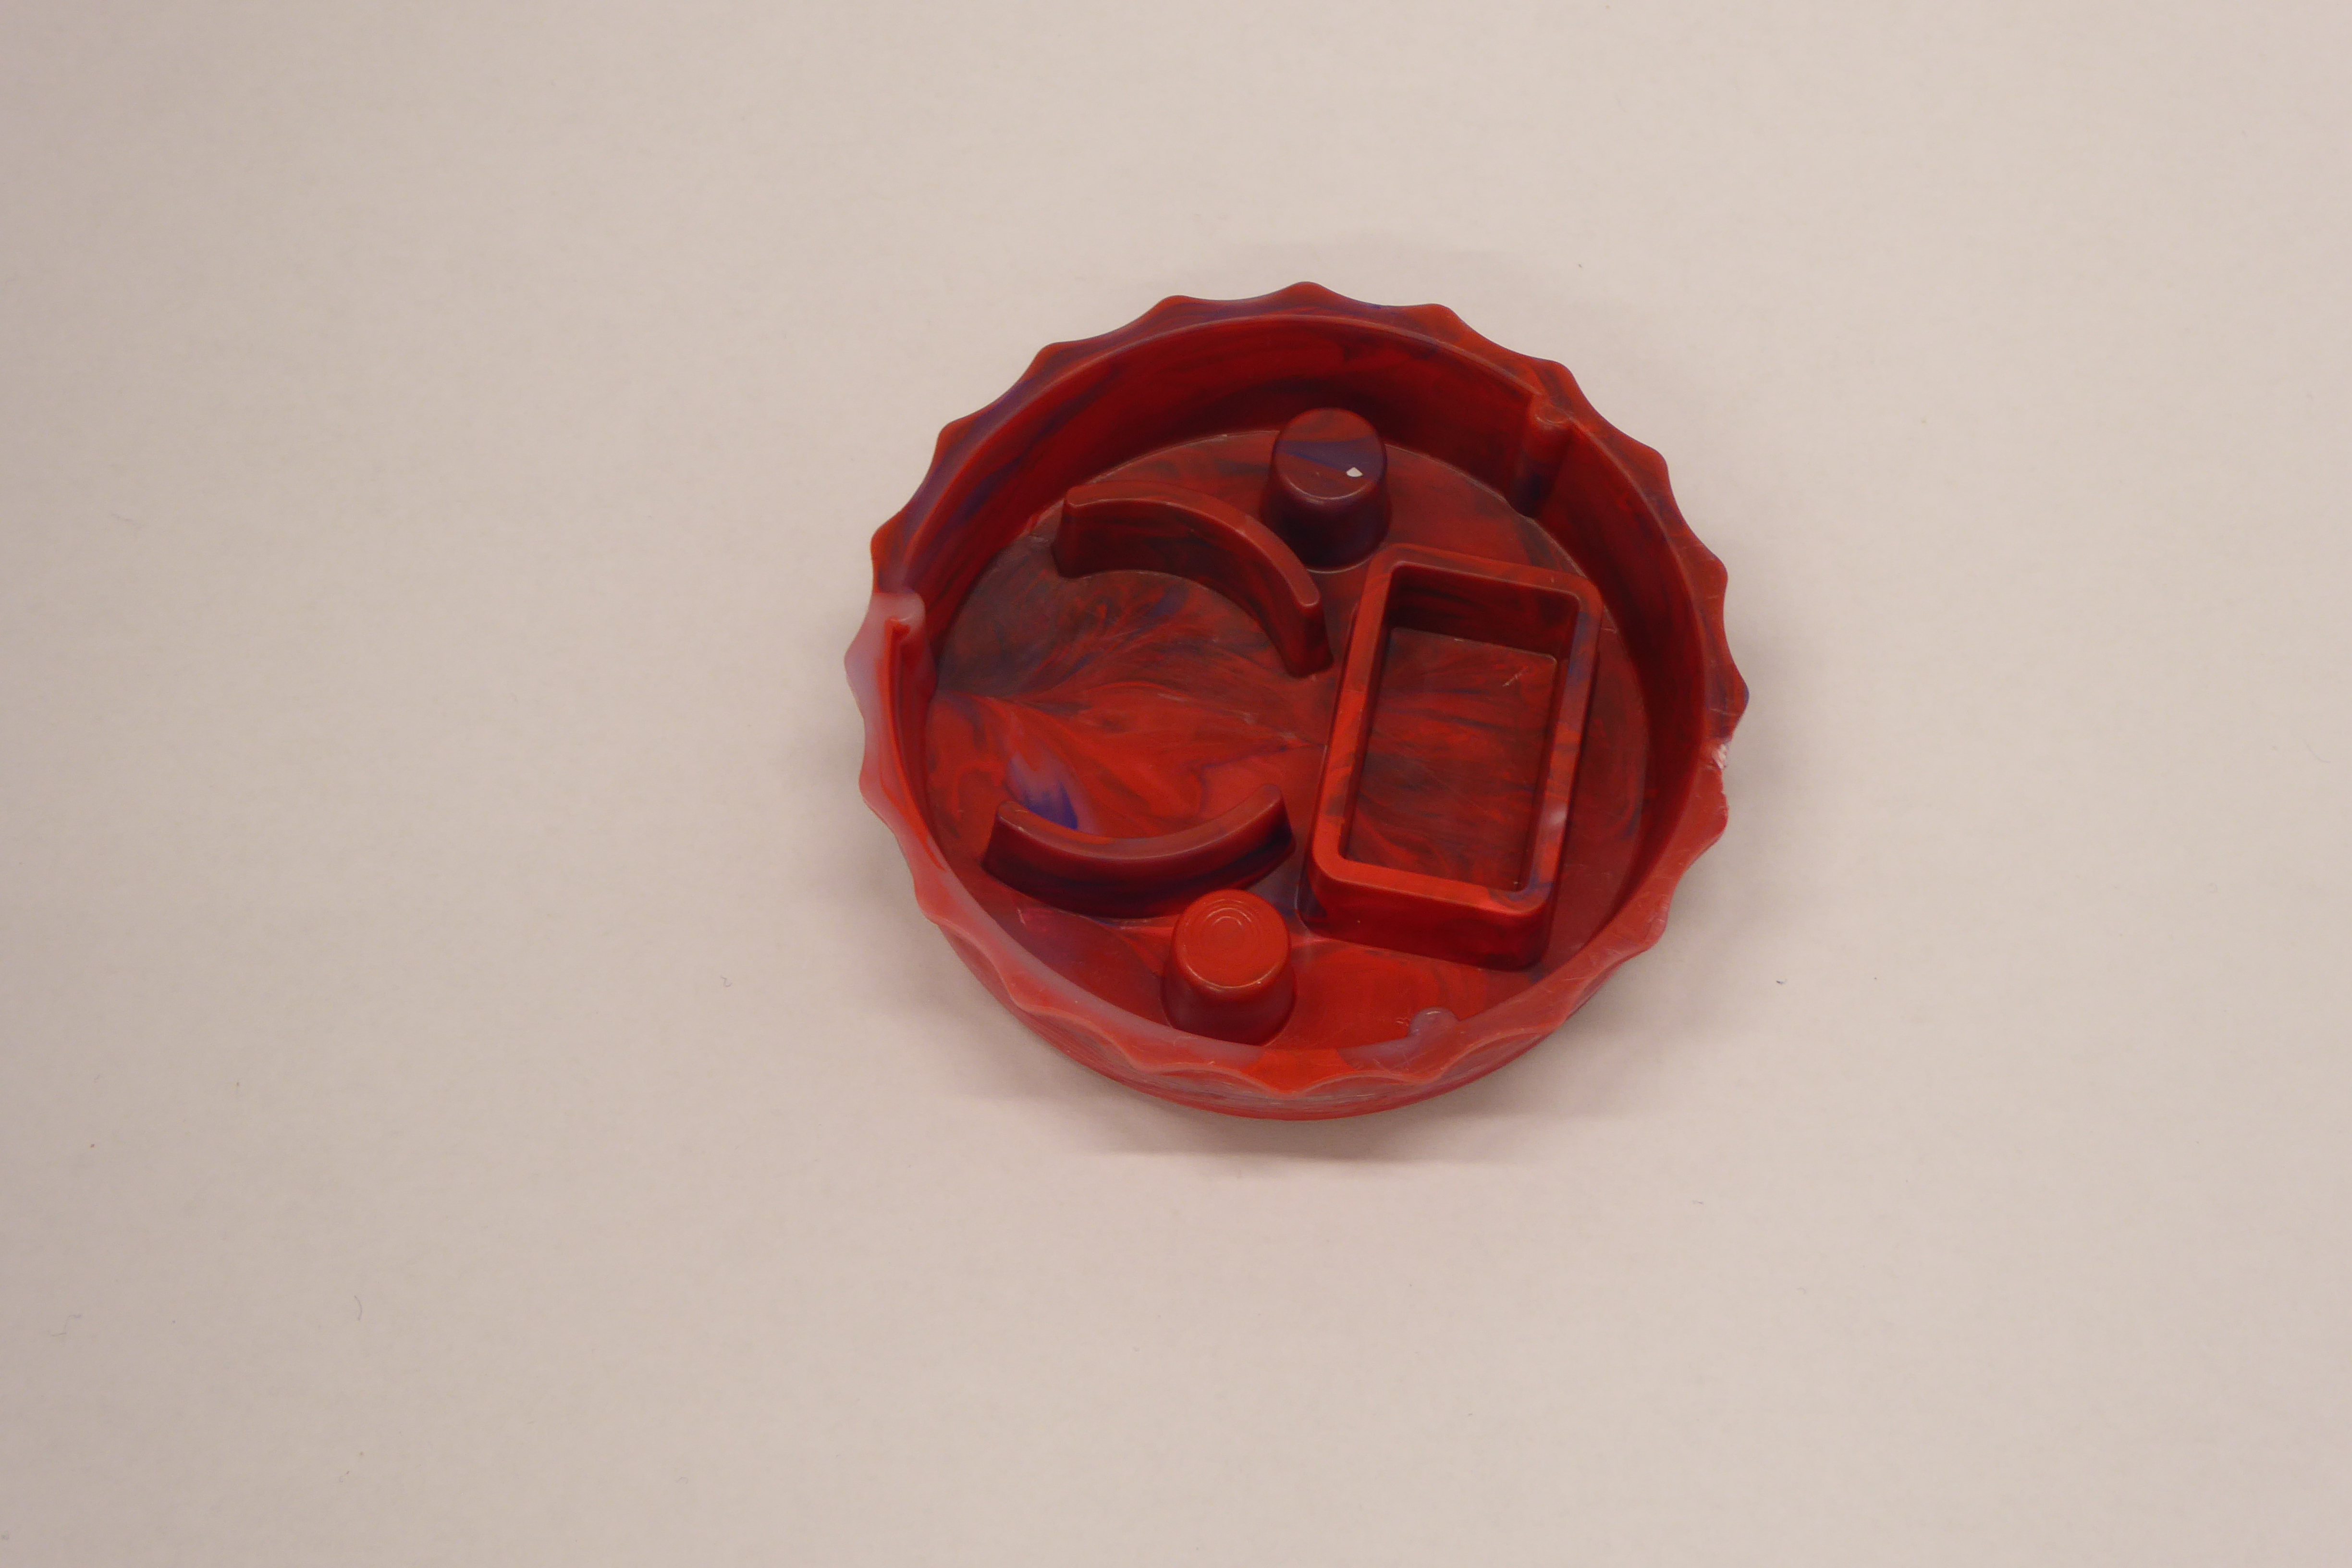
Label: Bottle Opener - Cover